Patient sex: M
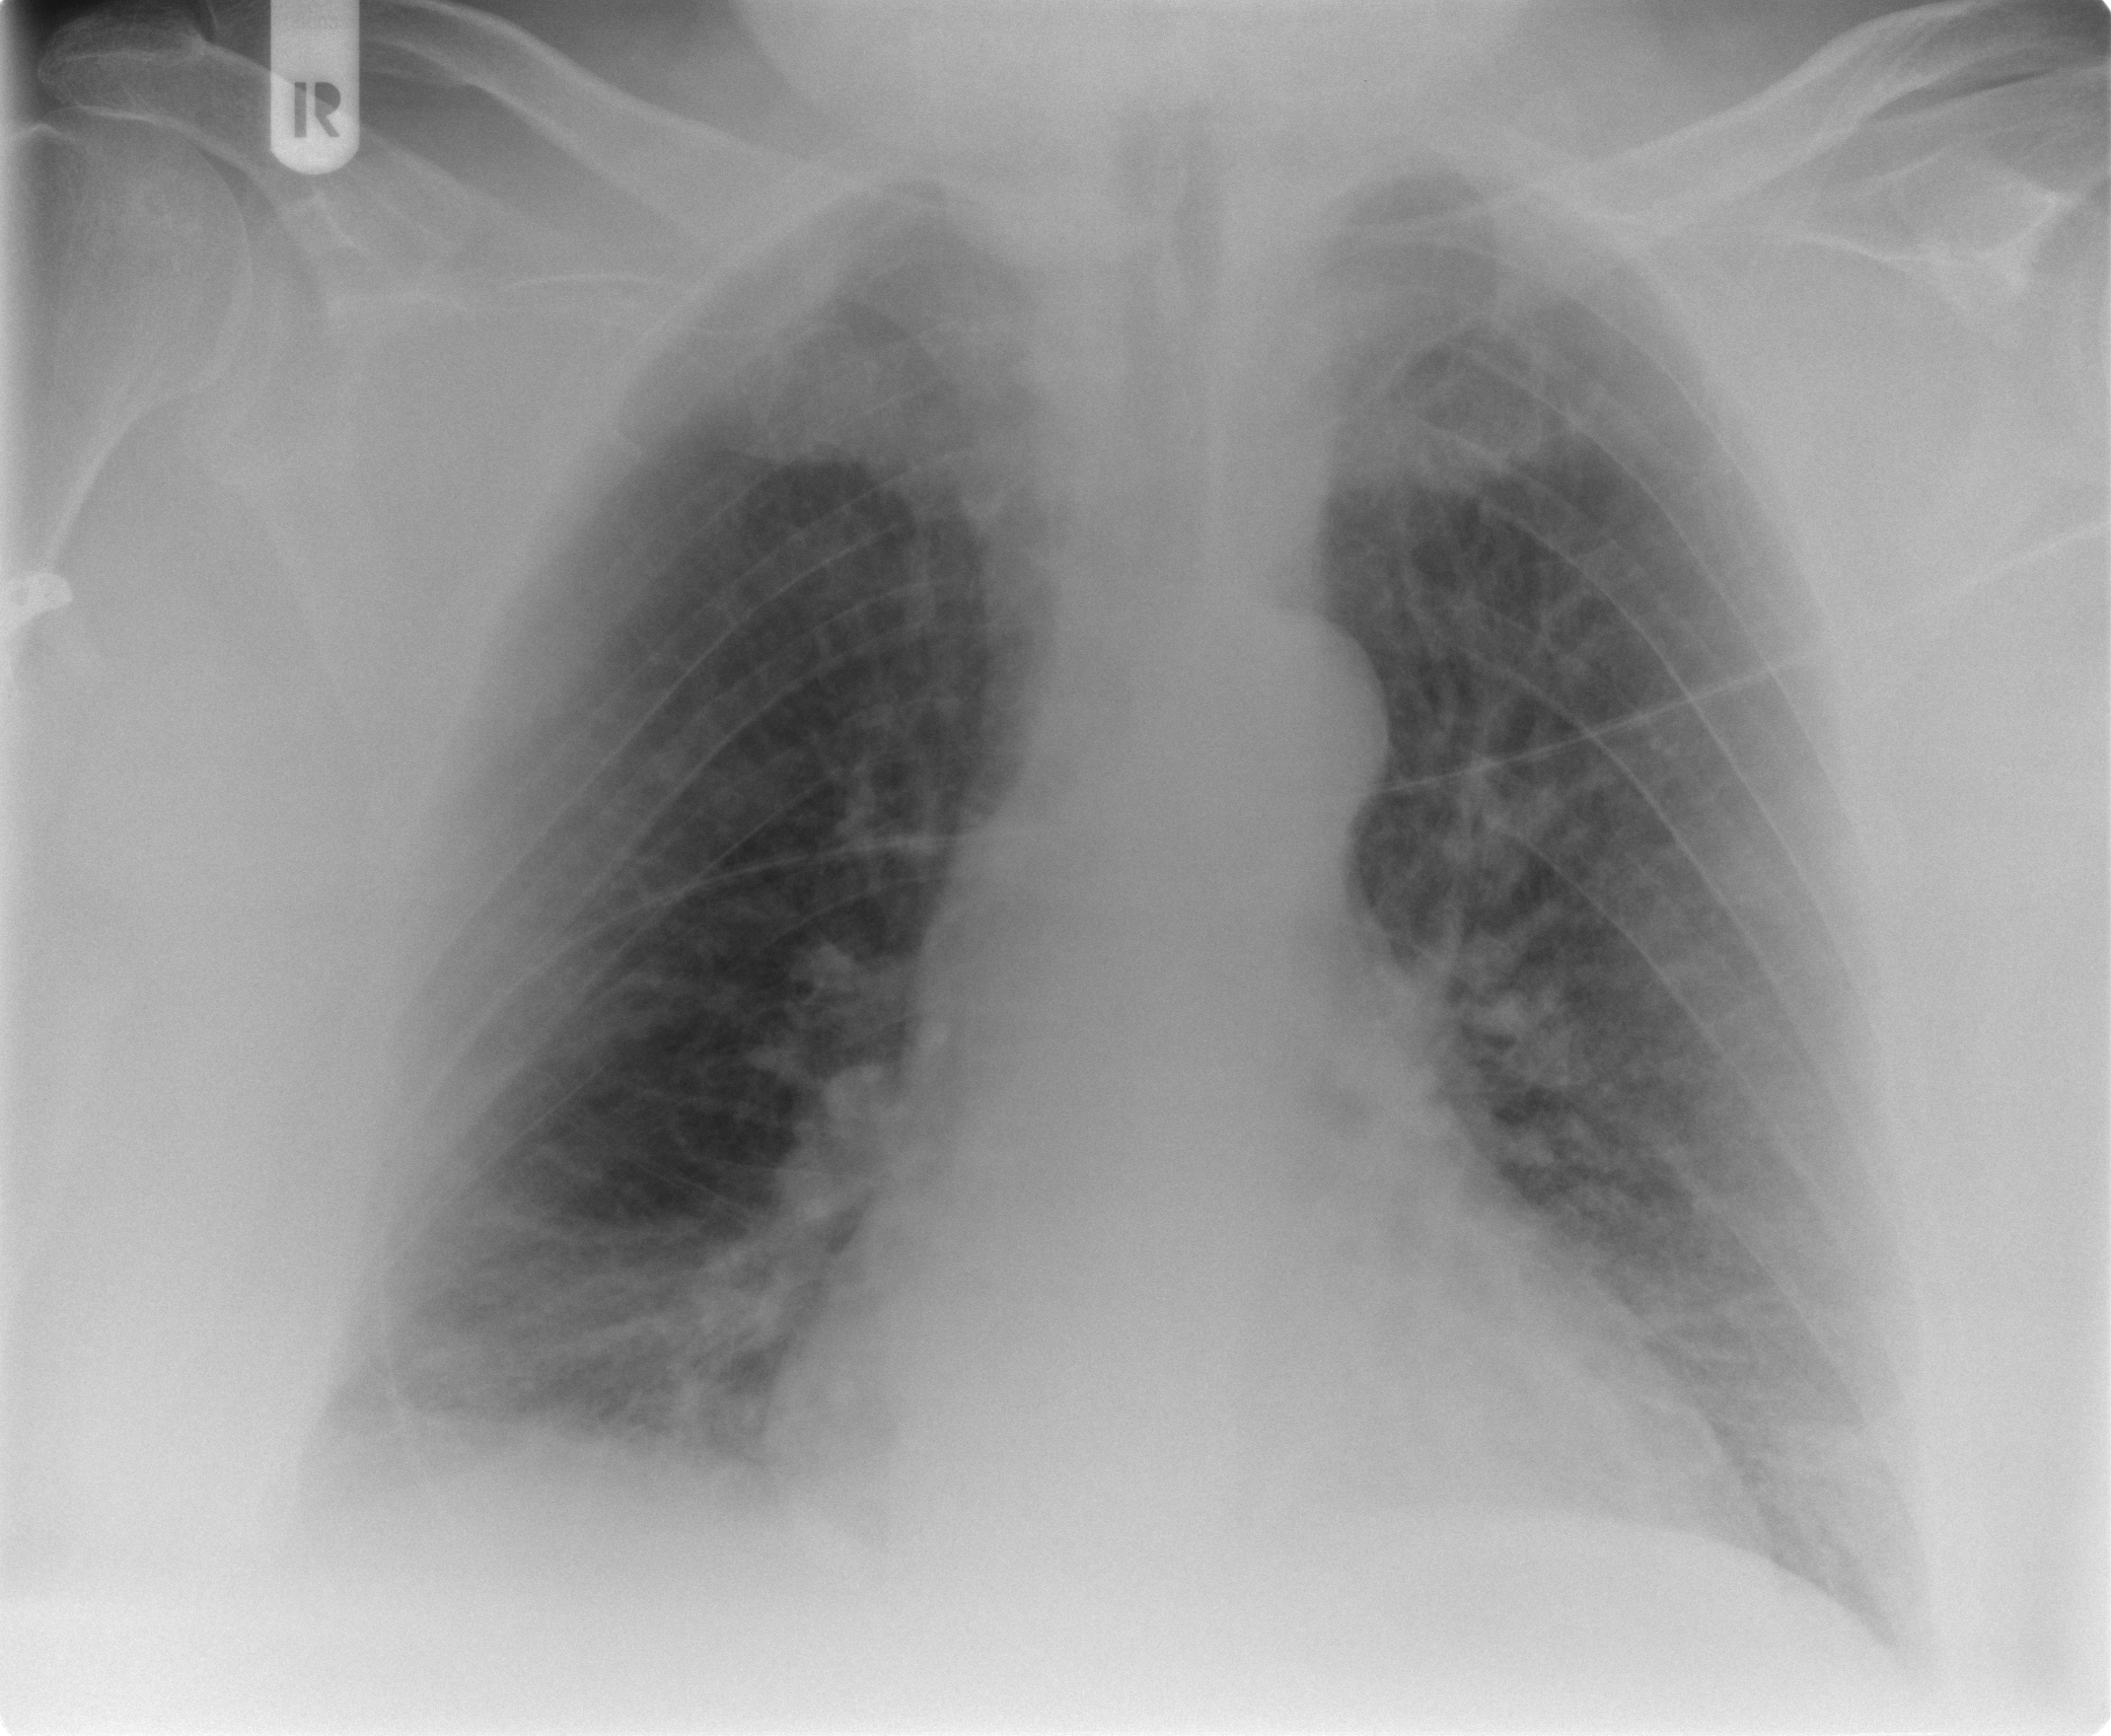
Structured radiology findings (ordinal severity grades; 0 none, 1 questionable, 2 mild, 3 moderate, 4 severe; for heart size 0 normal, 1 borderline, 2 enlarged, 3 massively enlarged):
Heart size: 1
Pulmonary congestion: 3
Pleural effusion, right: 2
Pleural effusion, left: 1
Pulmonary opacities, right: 2
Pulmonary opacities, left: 2
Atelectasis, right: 2
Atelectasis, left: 2